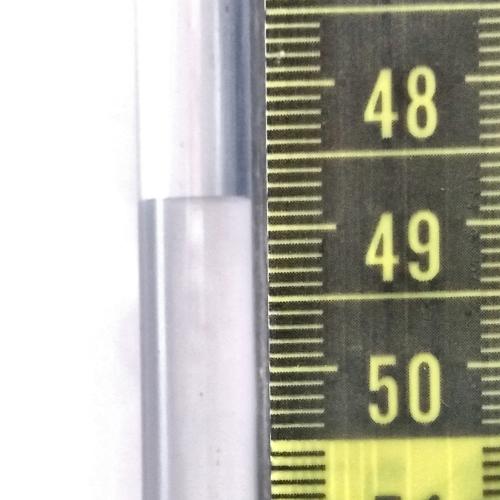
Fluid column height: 48.8 cm